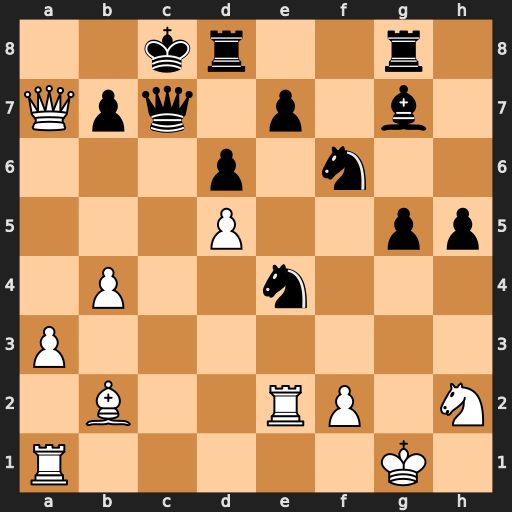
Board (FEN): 2kr2r1/Qpq1p1b1/3p1n2/3P2pp/1P2n3/P7/1B2RP1N/R5K1
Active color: w
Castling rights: -
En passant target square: -
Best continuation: Rc1 Qxc1+ Bxc1